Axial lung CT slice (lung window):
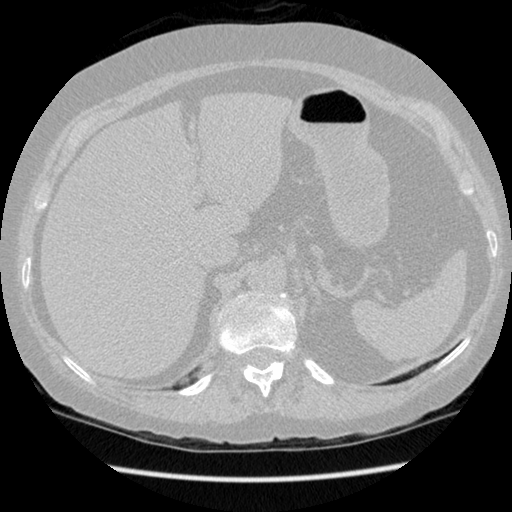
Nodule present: no